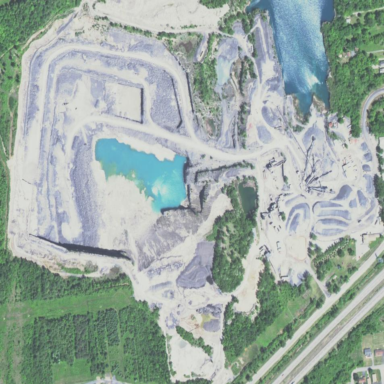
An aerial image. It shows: Quarry area.